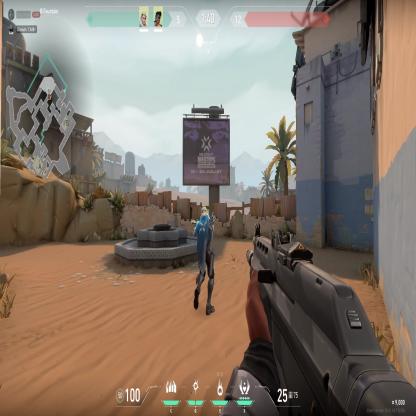
Label: teammate